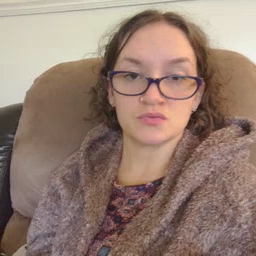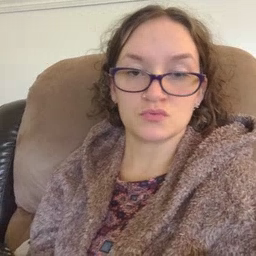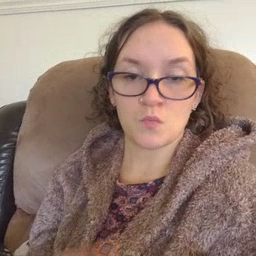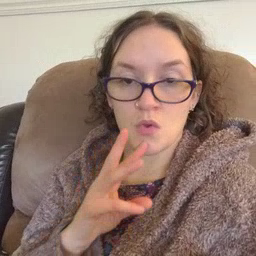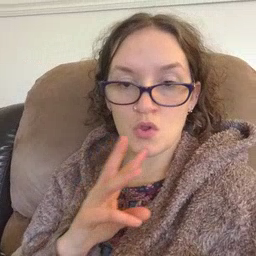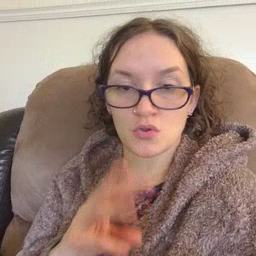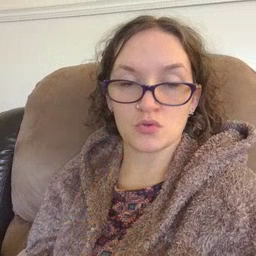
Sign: water